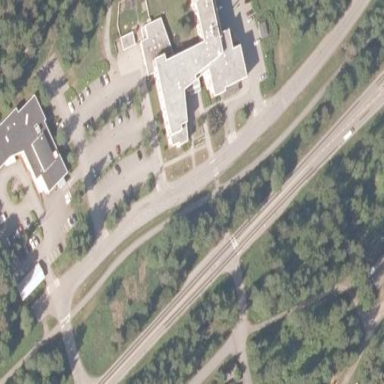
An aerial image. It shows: Public building.